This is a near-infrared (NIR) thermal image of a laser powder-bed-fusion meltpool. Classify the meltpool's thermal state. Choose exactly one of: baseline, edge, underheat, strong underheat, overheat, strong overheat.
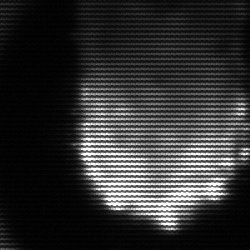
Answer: baseline